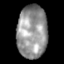
Tissue: skin
Cell type: Epithelial cells
Senescence score: 0.2657
Nuclear area (px): 1562
Mean DAPI intensity: 149.871